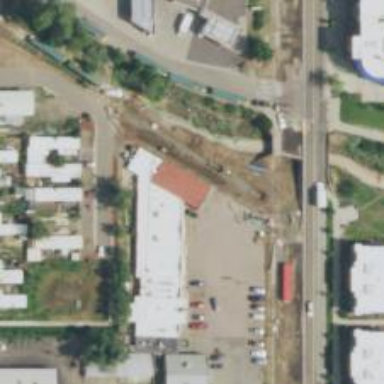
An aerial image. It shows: Convenience shop.